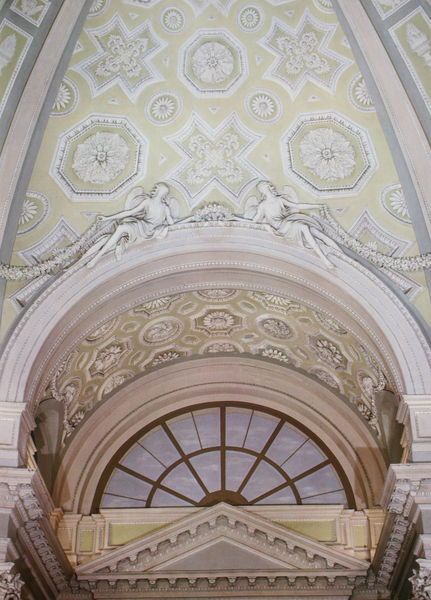
Titel: Palastkapelle, Detail der Decke
Künstler: Giuseppe Piermarini
Standort: Monza
Institution: Villa Reale
Schlagwörter: blau, himmel, körper, weiß, dreieck, frauen, gelb, grün, menschen, ocker, braun, fenster, glas, grau, hell, marmor, tür, dach, gebäude, schloss, wolke, beige, muster, ornament, profile, wand, architektur, barock, spitze, kirche, figur, interieur, stoff, decke, gewänder, klassizismus, renaissance, kreis, rund, engel, ranken, bogen, fassade, giebel, hellgrün, saal, figuren, rundbogen, kuppel, spitz, detail, ornamente, verzierung, wandmalerei, stuck, tor, foto, fotografie, eingang, gewölbe, kreuz, rundfenster, torbogen, kreise, girlanden, halbkreis, halbrund, fries, dreiecksgiebel, portal, geometrisch, gesims, kreuze, statuen, rosette, chor, kasetten, kränze, design, geometrie, rosetten, achteck, sechseck, tonne, tympanon, zeichnungen, deckenmalerei, tonnengewölbe, winkel, lünette, lunetten, inneneinrichtung, achtecke, spitez, giebe, giebek